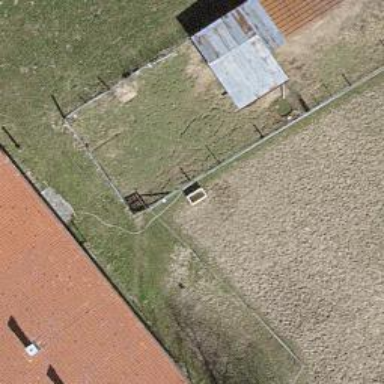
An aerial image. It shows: Fence is in the image.